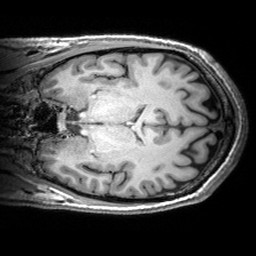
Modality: T1w
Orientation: coronal
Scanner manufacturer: siemens
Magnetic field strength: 3 T
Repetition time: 2.53 s
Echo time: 0.00299 s